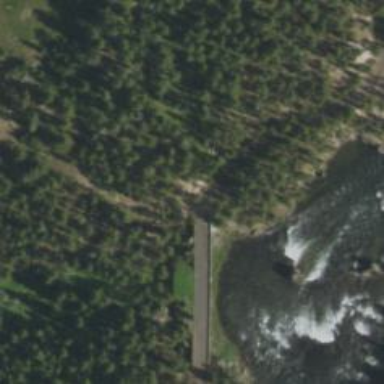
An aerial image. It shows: Asphalt footway on arched bridge.